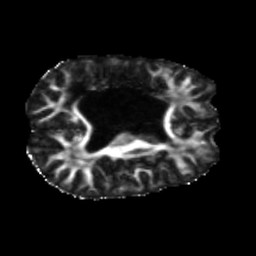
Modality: FA
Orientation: axial
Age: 31
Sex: female
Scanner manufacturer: siemens
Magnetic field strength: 3 T
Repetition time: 5.47 s
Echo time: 0.0854 s